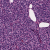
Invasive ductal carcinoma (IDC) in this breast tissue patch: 1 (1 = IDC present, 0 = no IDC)